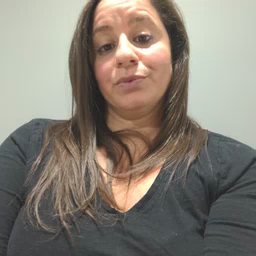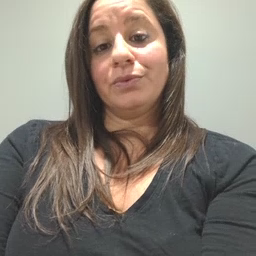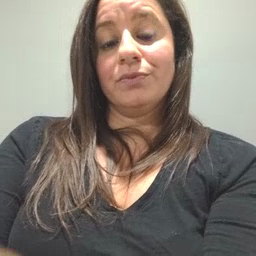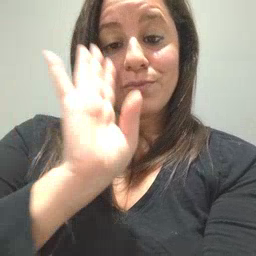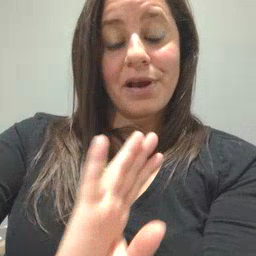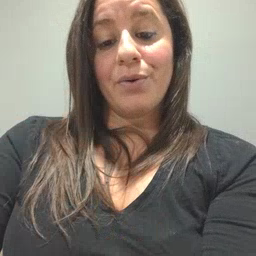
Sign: brown